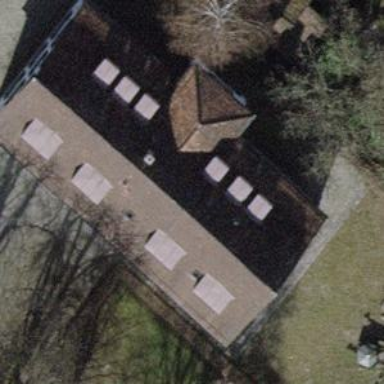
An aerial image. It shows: Kindergarten building.